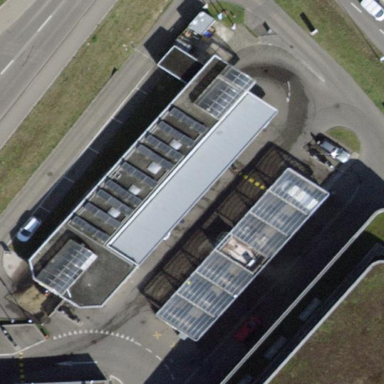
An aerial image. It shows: Car wash facility.